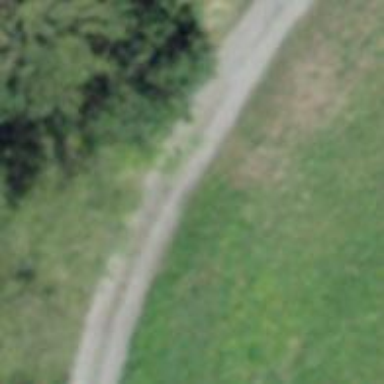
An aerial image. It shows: Brown bench in the vicinity.